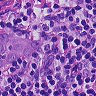
Metastatic tissue present: yes